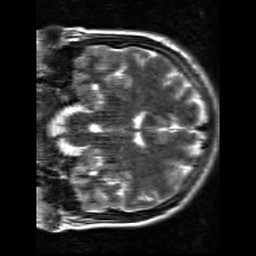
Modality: T2w
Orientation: coronal
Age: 27
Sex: male
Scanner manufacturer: siemens
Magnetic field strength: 3 T
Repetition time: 7 s
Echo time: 0.09 s